Question: I'm consuming a service from youtube where it returns me a URL. With this URL, I carry on a NetworkImageView. The issue is that the image does not take up all the space I define the field NetworkImageView
My URL
'''
https://i.ytimg.com/vi/2HA41DV_K7s/hqdefault.jpg
'''
XML
'''
<LinearLayout
android:layout_width="wrap_content"
android:layout_height="wrap_content"
android:orientation="horizontal">
<com.android.volley.toolbox.NetworkImageView
android:id="@+id/banner_channel"
android:layout_width="120dp"
android:layout_height="90dp"
android:scaleType="centerCrop"
android:layout_marginLeft="15dp"
android:layout_marginTop="10dp" />
</LinearLayout>
'''
In my adapter
'''
@Override
public View getView(int position, View convertView, ViewGroup parent) {
Context ctx = parent.getContext();
if (convertView == null) {
convertView = LayoutInflater.from(ctx).inflate(LAYOUT, null);
}
NetworkImageView img = (NetworkImageView) convertView.findViewById(R.id.banner_channel);
img.setImageUrl(mVideoList.items.get(position).snippet.thumbnails.high.url, VolleySingleton.getInstance(
ctx).getImageLoader());
img.setDefaultImageResId(R.drawable.channel_thumb_default);
return convertView;
}
'''
Class cache
'''
/**
* Created by Douglas on 24/08/2014.
*/
public class VolleySingleton {
private static VolleySingleton mInstance = null;
// Fila de execucao
private RequestQueue mRequestQueue;
// Image Loader
private ImageLoader mImageLoader;
private VolleySingleton(Context context) {
mRequestQueue = Volley.newRequestQueue(context);
mImageLoader = new ImageLoader(this.mRequestQueue, new ImageLoader.ImageCache() {
private final LruCache<String, Bitmap> mCache = new LruCache<String, Bitmap>(10);
public void putBitmap(String url, Bitmap bitmap) {
mCache.put(url, bitmap);
}
public Bitmap getBitmap(String url) {
return mCache.get(url);
}
});
}
public static VolleySingleton getInstance(
Context context) {
if (mInstance == null) {
mInstance = new VolleySingleton(context);
}
return mInstance;
}
public RequestQueue getRequestQueue() {
return this.mRequestQueue;
}
public ImageLoader getImageLoader() {
return this.mImageLoader;
}
}
'''
Image of my list

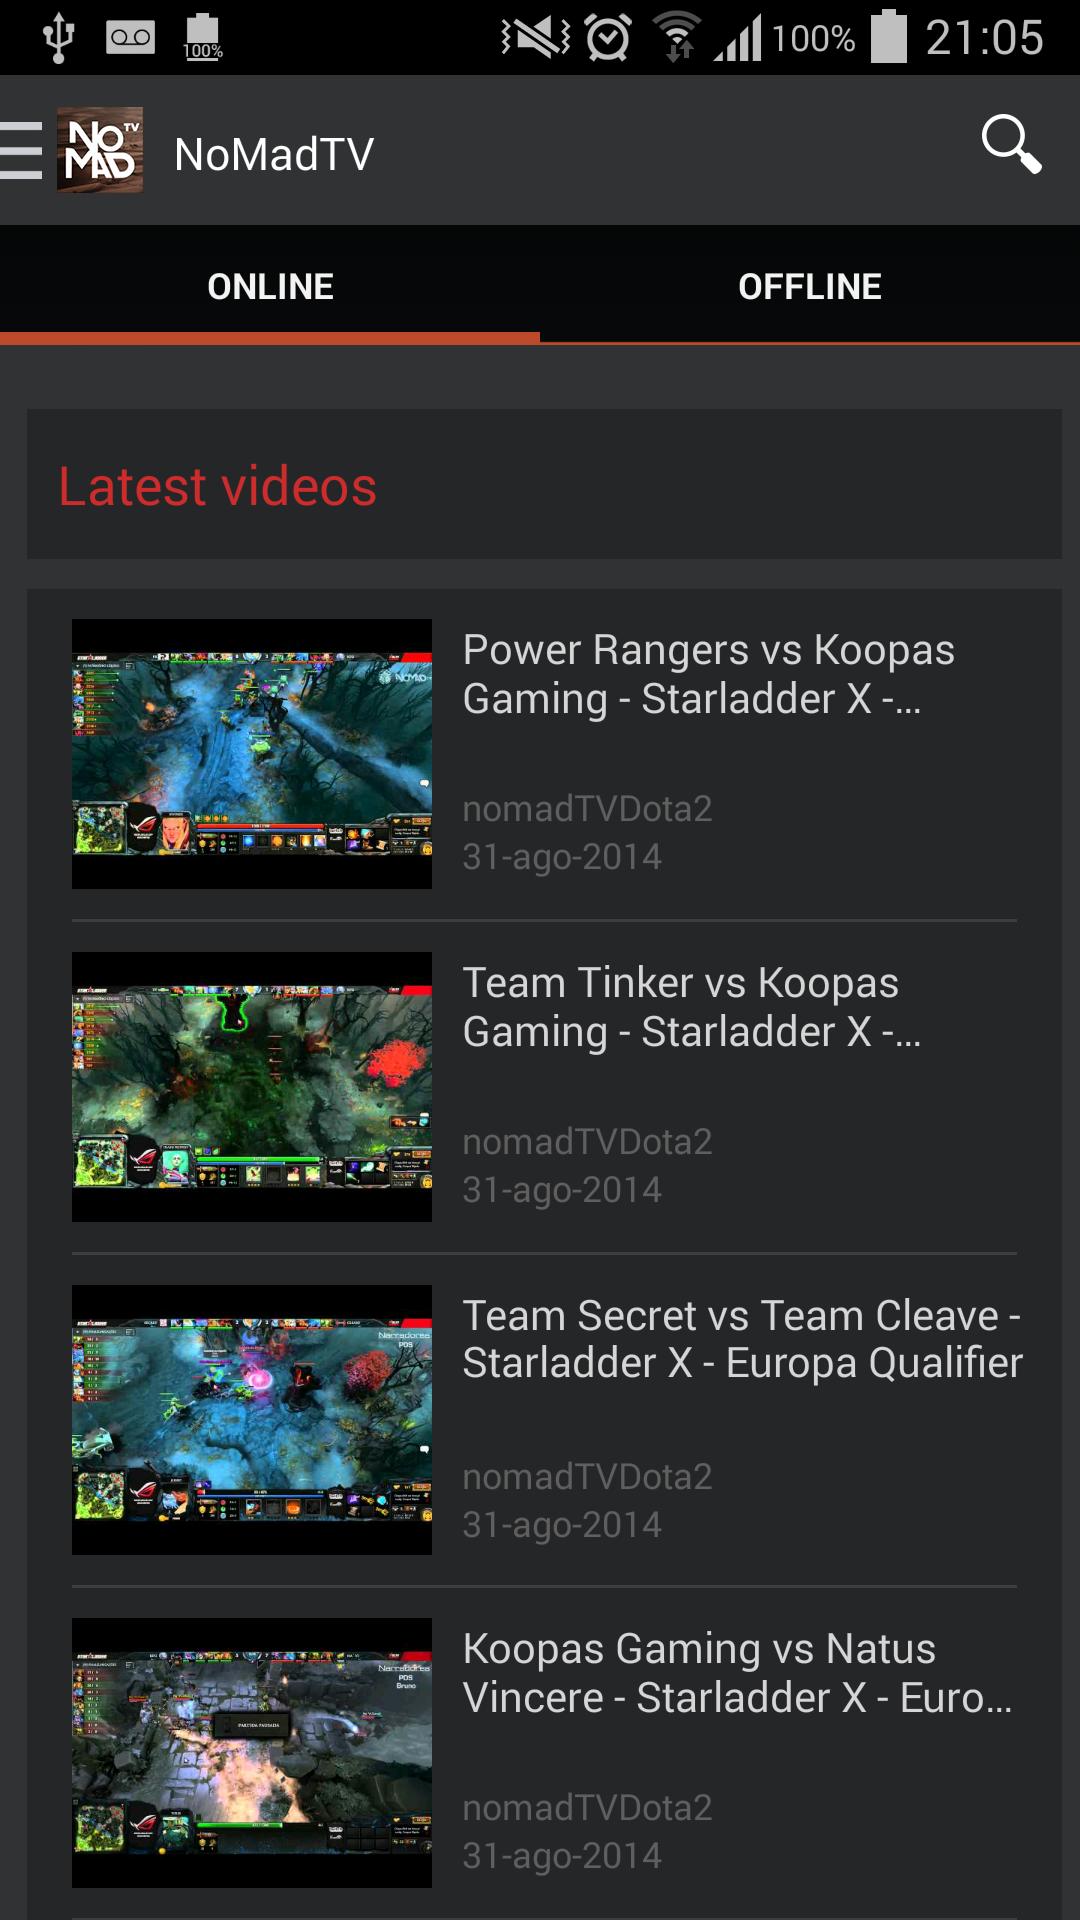
Answer: It is working properly. The letterboxing effect (black bars on the top and bottom) is part of the image you were fetching.
EDIT:
to create a bitmap with the original image but without the black bars, use
'''
Bitmap android.graphics.Bitmap.createBitmap(Bitmap source, int x, int y, int width, int height)
'''
where
source - The original bitmap with black bars
x - The x coordinate of the first pixel in source
y - The y coordinate of the first pixel in source
width - The number of pixels in each row
height - The number of rows